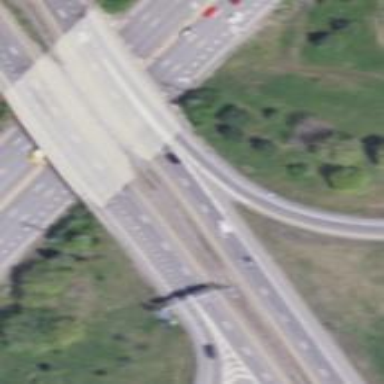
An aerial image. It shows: Asphalt bridge over motorway.